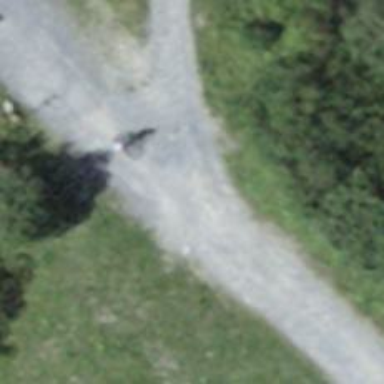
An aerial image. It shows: Gravel track with grade 2 quality.